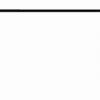
Label: dusty